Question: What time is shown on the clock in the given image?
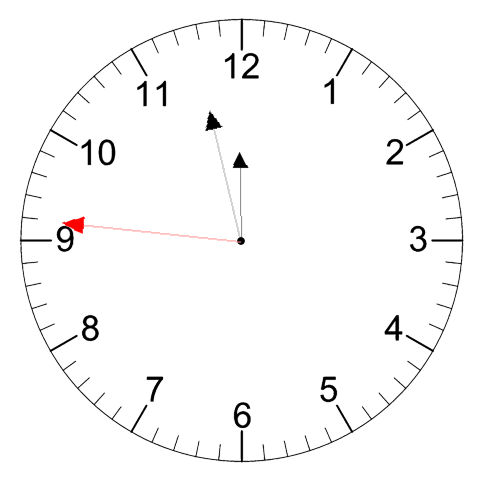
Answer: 11:57:46